Question: While going through the android developer site i found this .
it says to avoid memory leak we should release resources in onStop()but how to do so.
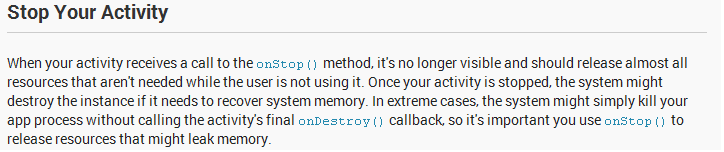
Answer: Basically any objects that are properly nulled are considered released and their memory can be reclaimed by the OS. Your question is too general and it's hard to offer a exhaustive list of methods, but you should generally be aware of these:
1. Stop/close any services/files/connections that you no longer need
2. Do NOT store any Drawable in any static Object, Drawables hold references to their owner View's which hold references to their owner Activity's, so if you hold on to any Drawable you will hold onto a lot of objects/memory unnecessarily
3. For an utility app, you probably needn't worry about memory; but for apps that use lots of Bitmaps, you should have a deep understanding of Bitmap management and how Bitmaps are used in your app in order to manage them effectively